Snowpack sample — Buffalo Mountain, Silverthorne, Colorado, USA (1/25/25, 10:11 AM MST)
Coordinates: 39.6222, -106.1139
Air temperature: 22 °F
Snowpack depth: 110 cm
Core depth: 10 cm
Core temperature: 46.4 °F
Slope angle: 12°, slope face: 102°
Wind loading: high
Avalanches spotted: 0
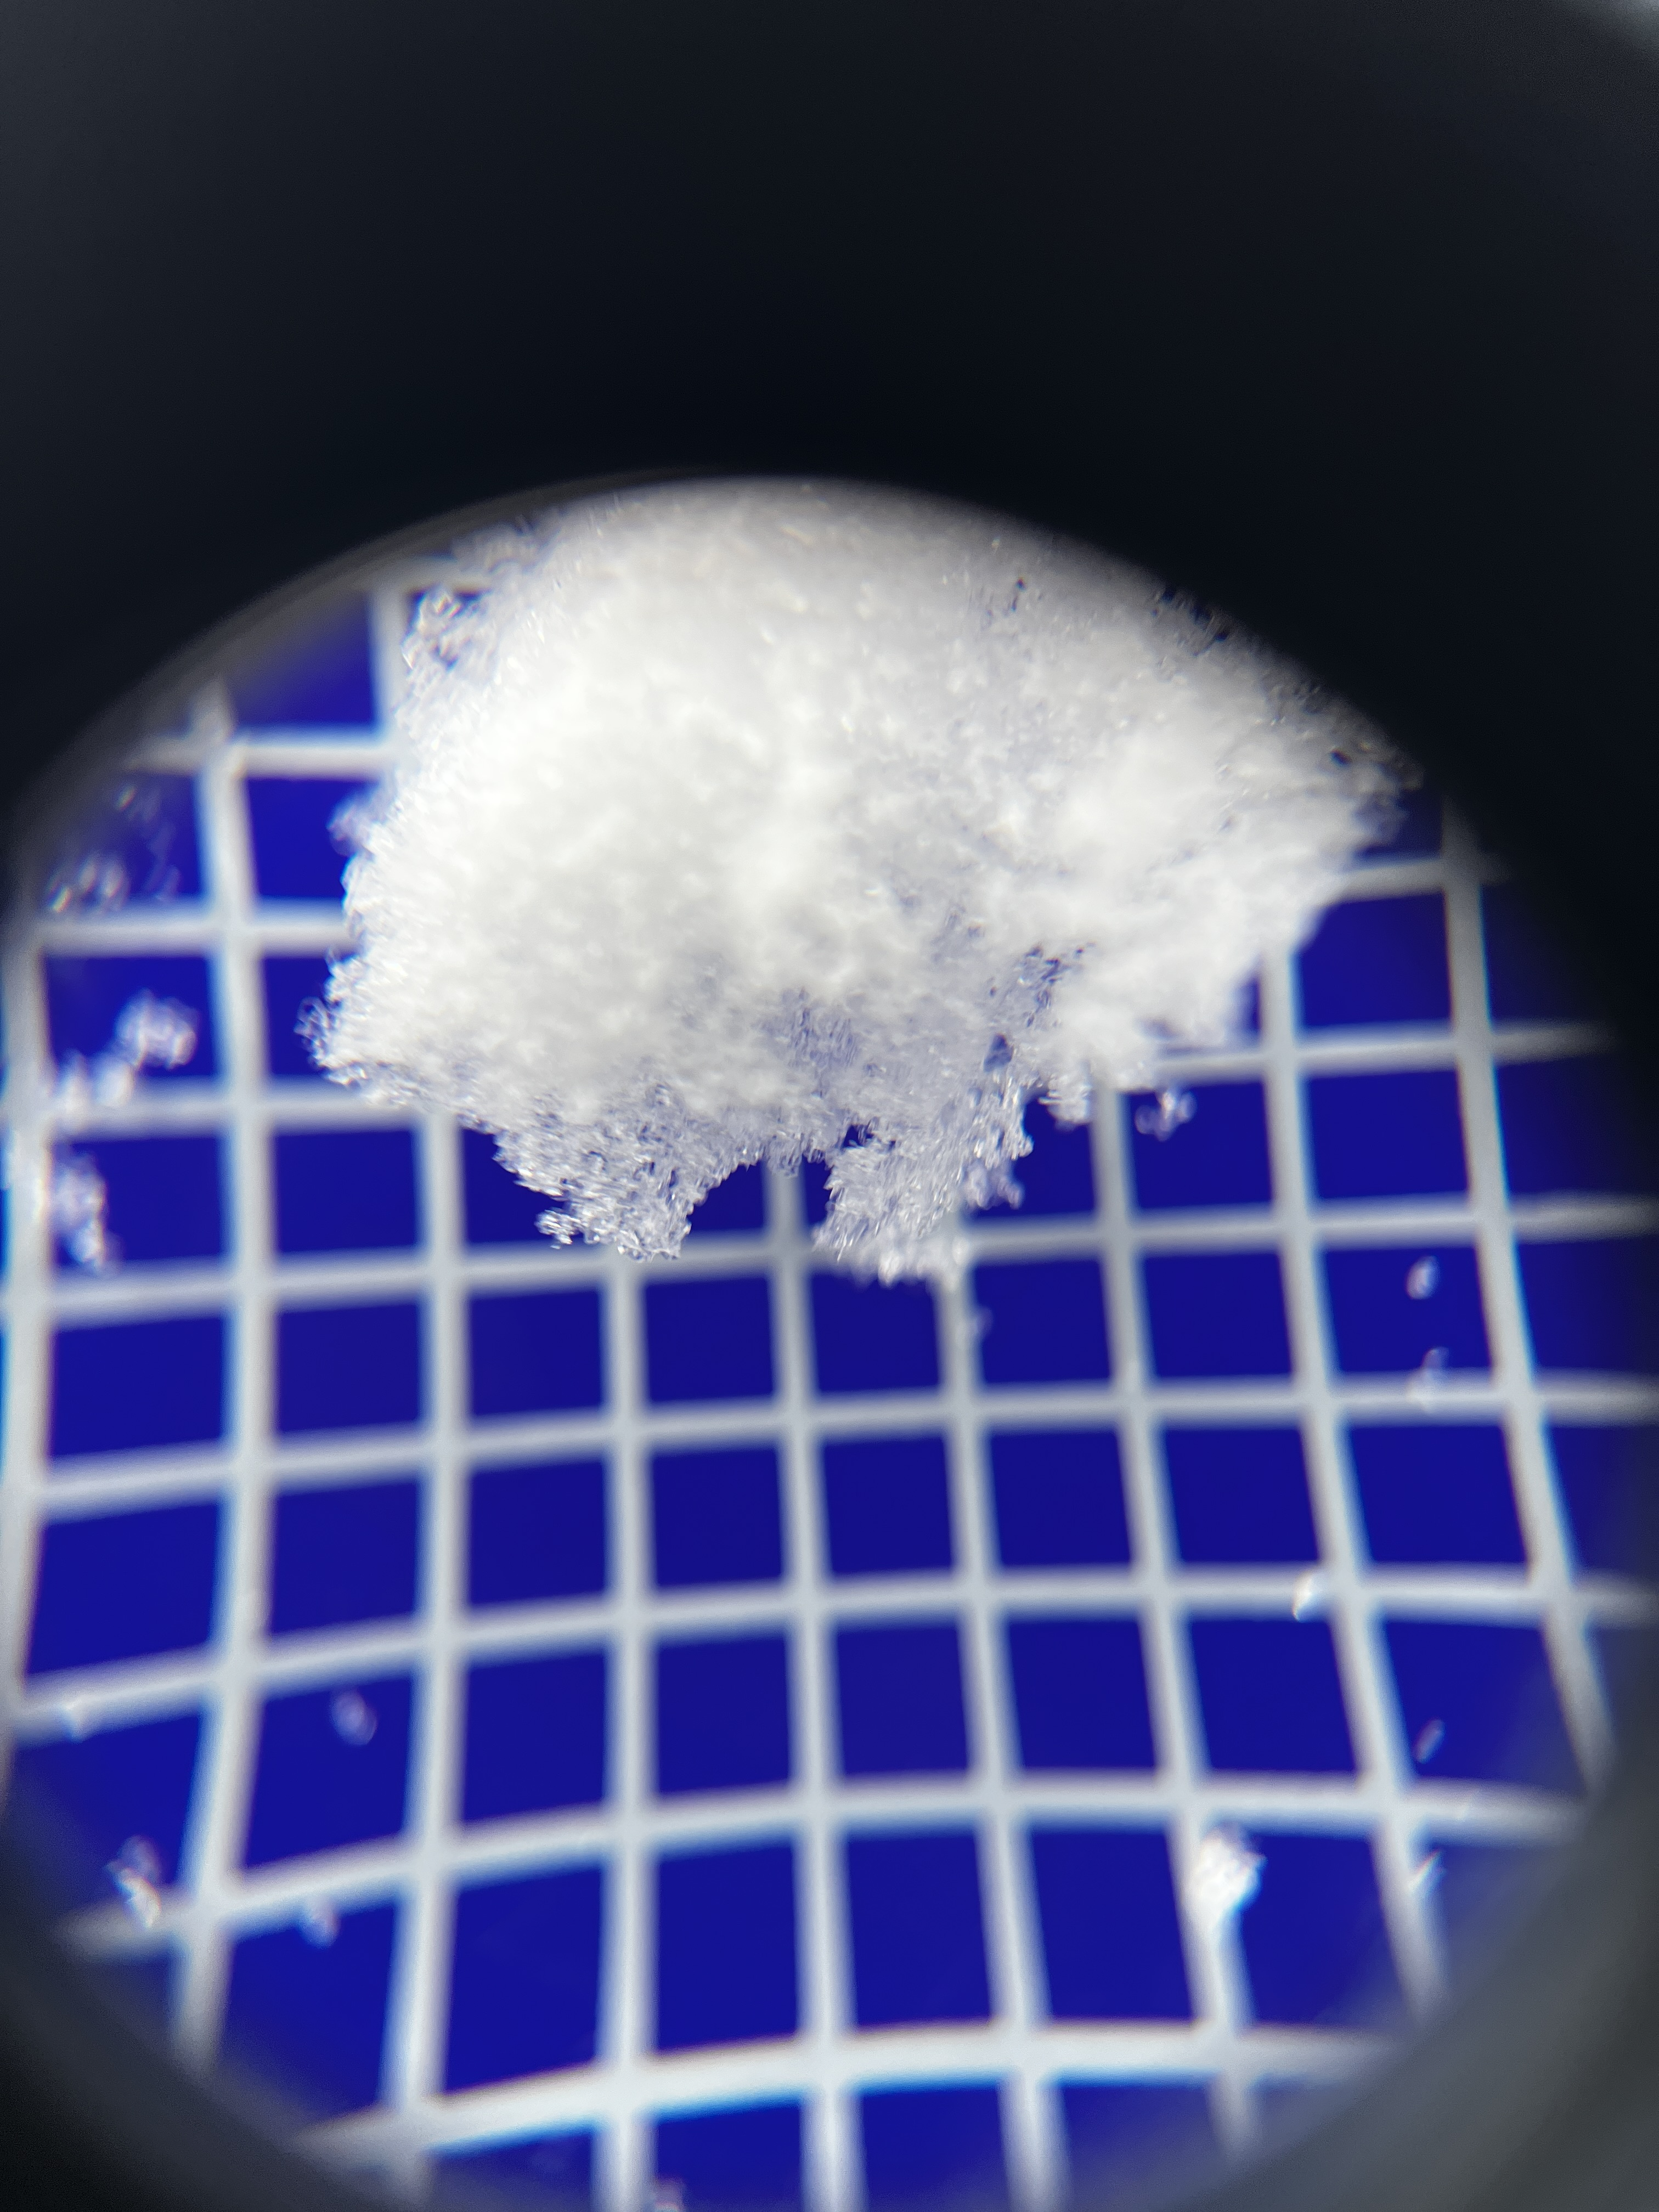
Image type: magnified_profile
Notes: No avalanches nearby, collected on the outskirts of a fire break 15 meters from the treeline, on way to Buffalo and Red Mountain